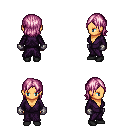
a pixel art fantasy rpg character, female body template, human, tanned skin, purple robe, magenta pants, pink long bangs hairstyle, metal gloves, black shoes, four views (front, back, left, right), 2x2 character sprite sheet, small pixel art, hard edges, no anti-aliasing